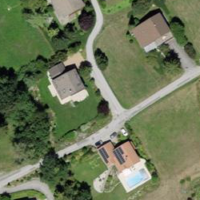
EUNIS habitat code: 55
Species observed at this site:
Campanula persicifolia